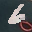
Label: 6